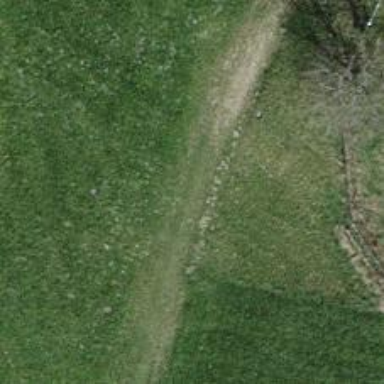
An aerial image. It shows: Unpaved footway.